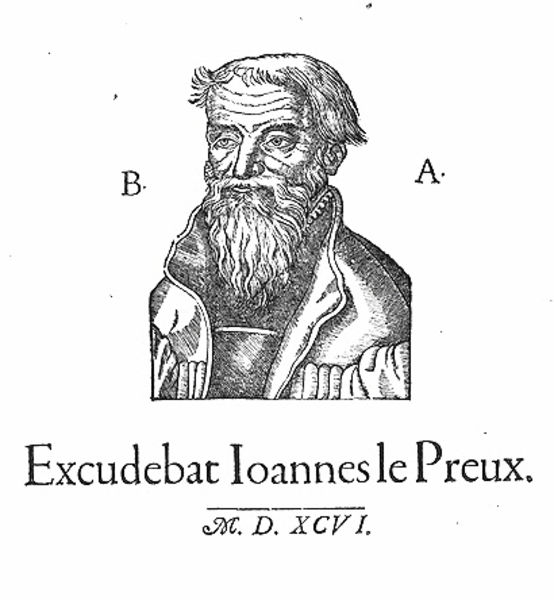
Titel: Bildnis des Benedik Aretius
Künstler: Johannes Preu
Institution: (Seriendruck)
Schlagwörter: mann, schatten, weiß, frisur, grau, haar, licht, mund, nase, schwarz, stirn, zeichnung, blick, alt, bart, augen, bibel, falten, johannes, kragen, vollbart, bildnis, herr, portrait, porträt, auge, haare, mantel, blatt, augenbrauen, frontal, lächeln, holzschnitt, schrift, alter mann, furchen, grafik, graphik, französisch, ernst, inschrift, büste, datum, glatze, pupillen, jahreszahl, lider, name, druck, initialen, radierung, stich, schwarzweiß, text, buchstaben, beschriftung, bleistift, halbprofil, runzeln, mittelalter, müde, schütter, gelehrter, kupferstich, preussen, latein, lateinisch, römische zahlen, glate, preuße, sich, falkten, ioannes, johannes der preuße, preuß, 46, excudebat, grapohik, xcvi, b.a., poorträt, preux, ba., tlatein